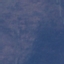
Land use / land cover: HerbaceousVegetation